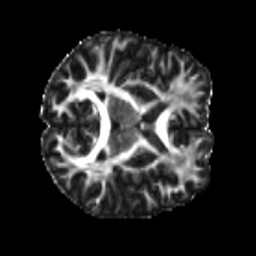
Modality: FA
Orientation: axial
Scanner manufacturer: siemens
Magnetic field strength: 3 T
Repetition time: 4 s
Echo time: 0.0594 s